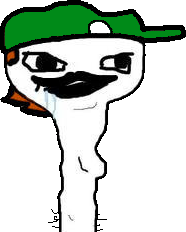
Label: 5_Brainlet